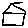
Label: house